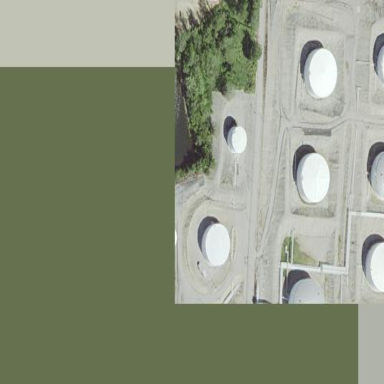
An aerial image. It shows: Industrial area designated as fuel depot.